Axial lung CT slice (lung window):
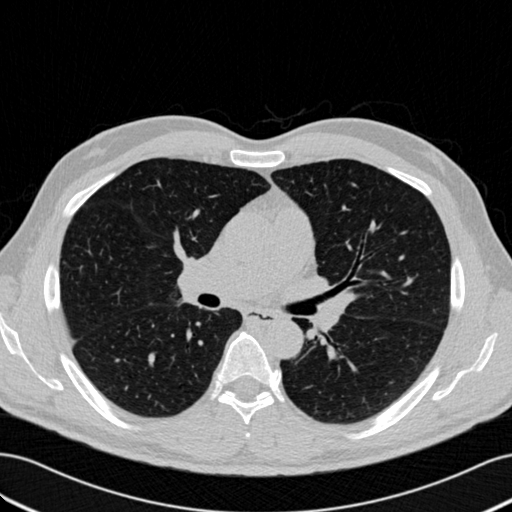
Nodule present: no